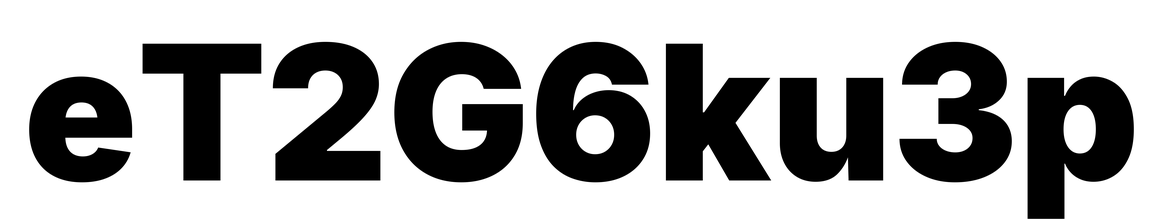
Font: Inter_Black